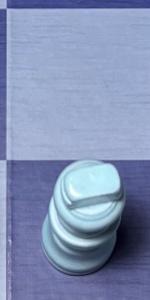
Label: King_White